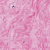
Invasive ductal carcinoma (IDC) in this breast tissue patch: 0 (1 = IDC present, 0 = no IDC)